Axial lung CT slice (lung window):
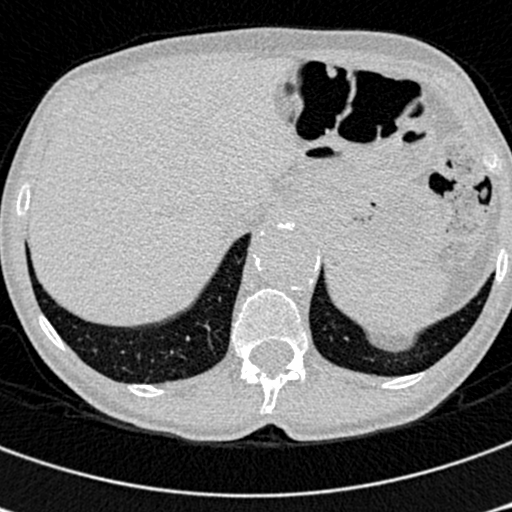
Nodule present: no